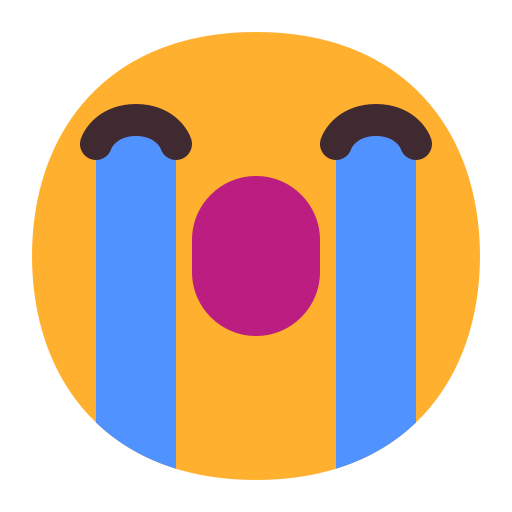
loudly crying face flat